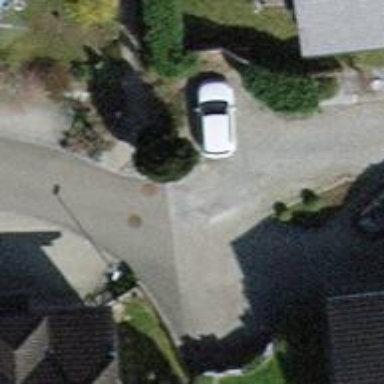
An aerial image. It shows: Paved residential road.